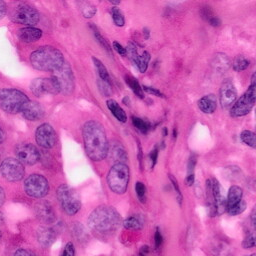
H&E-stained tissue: Pancreatic